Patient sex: M
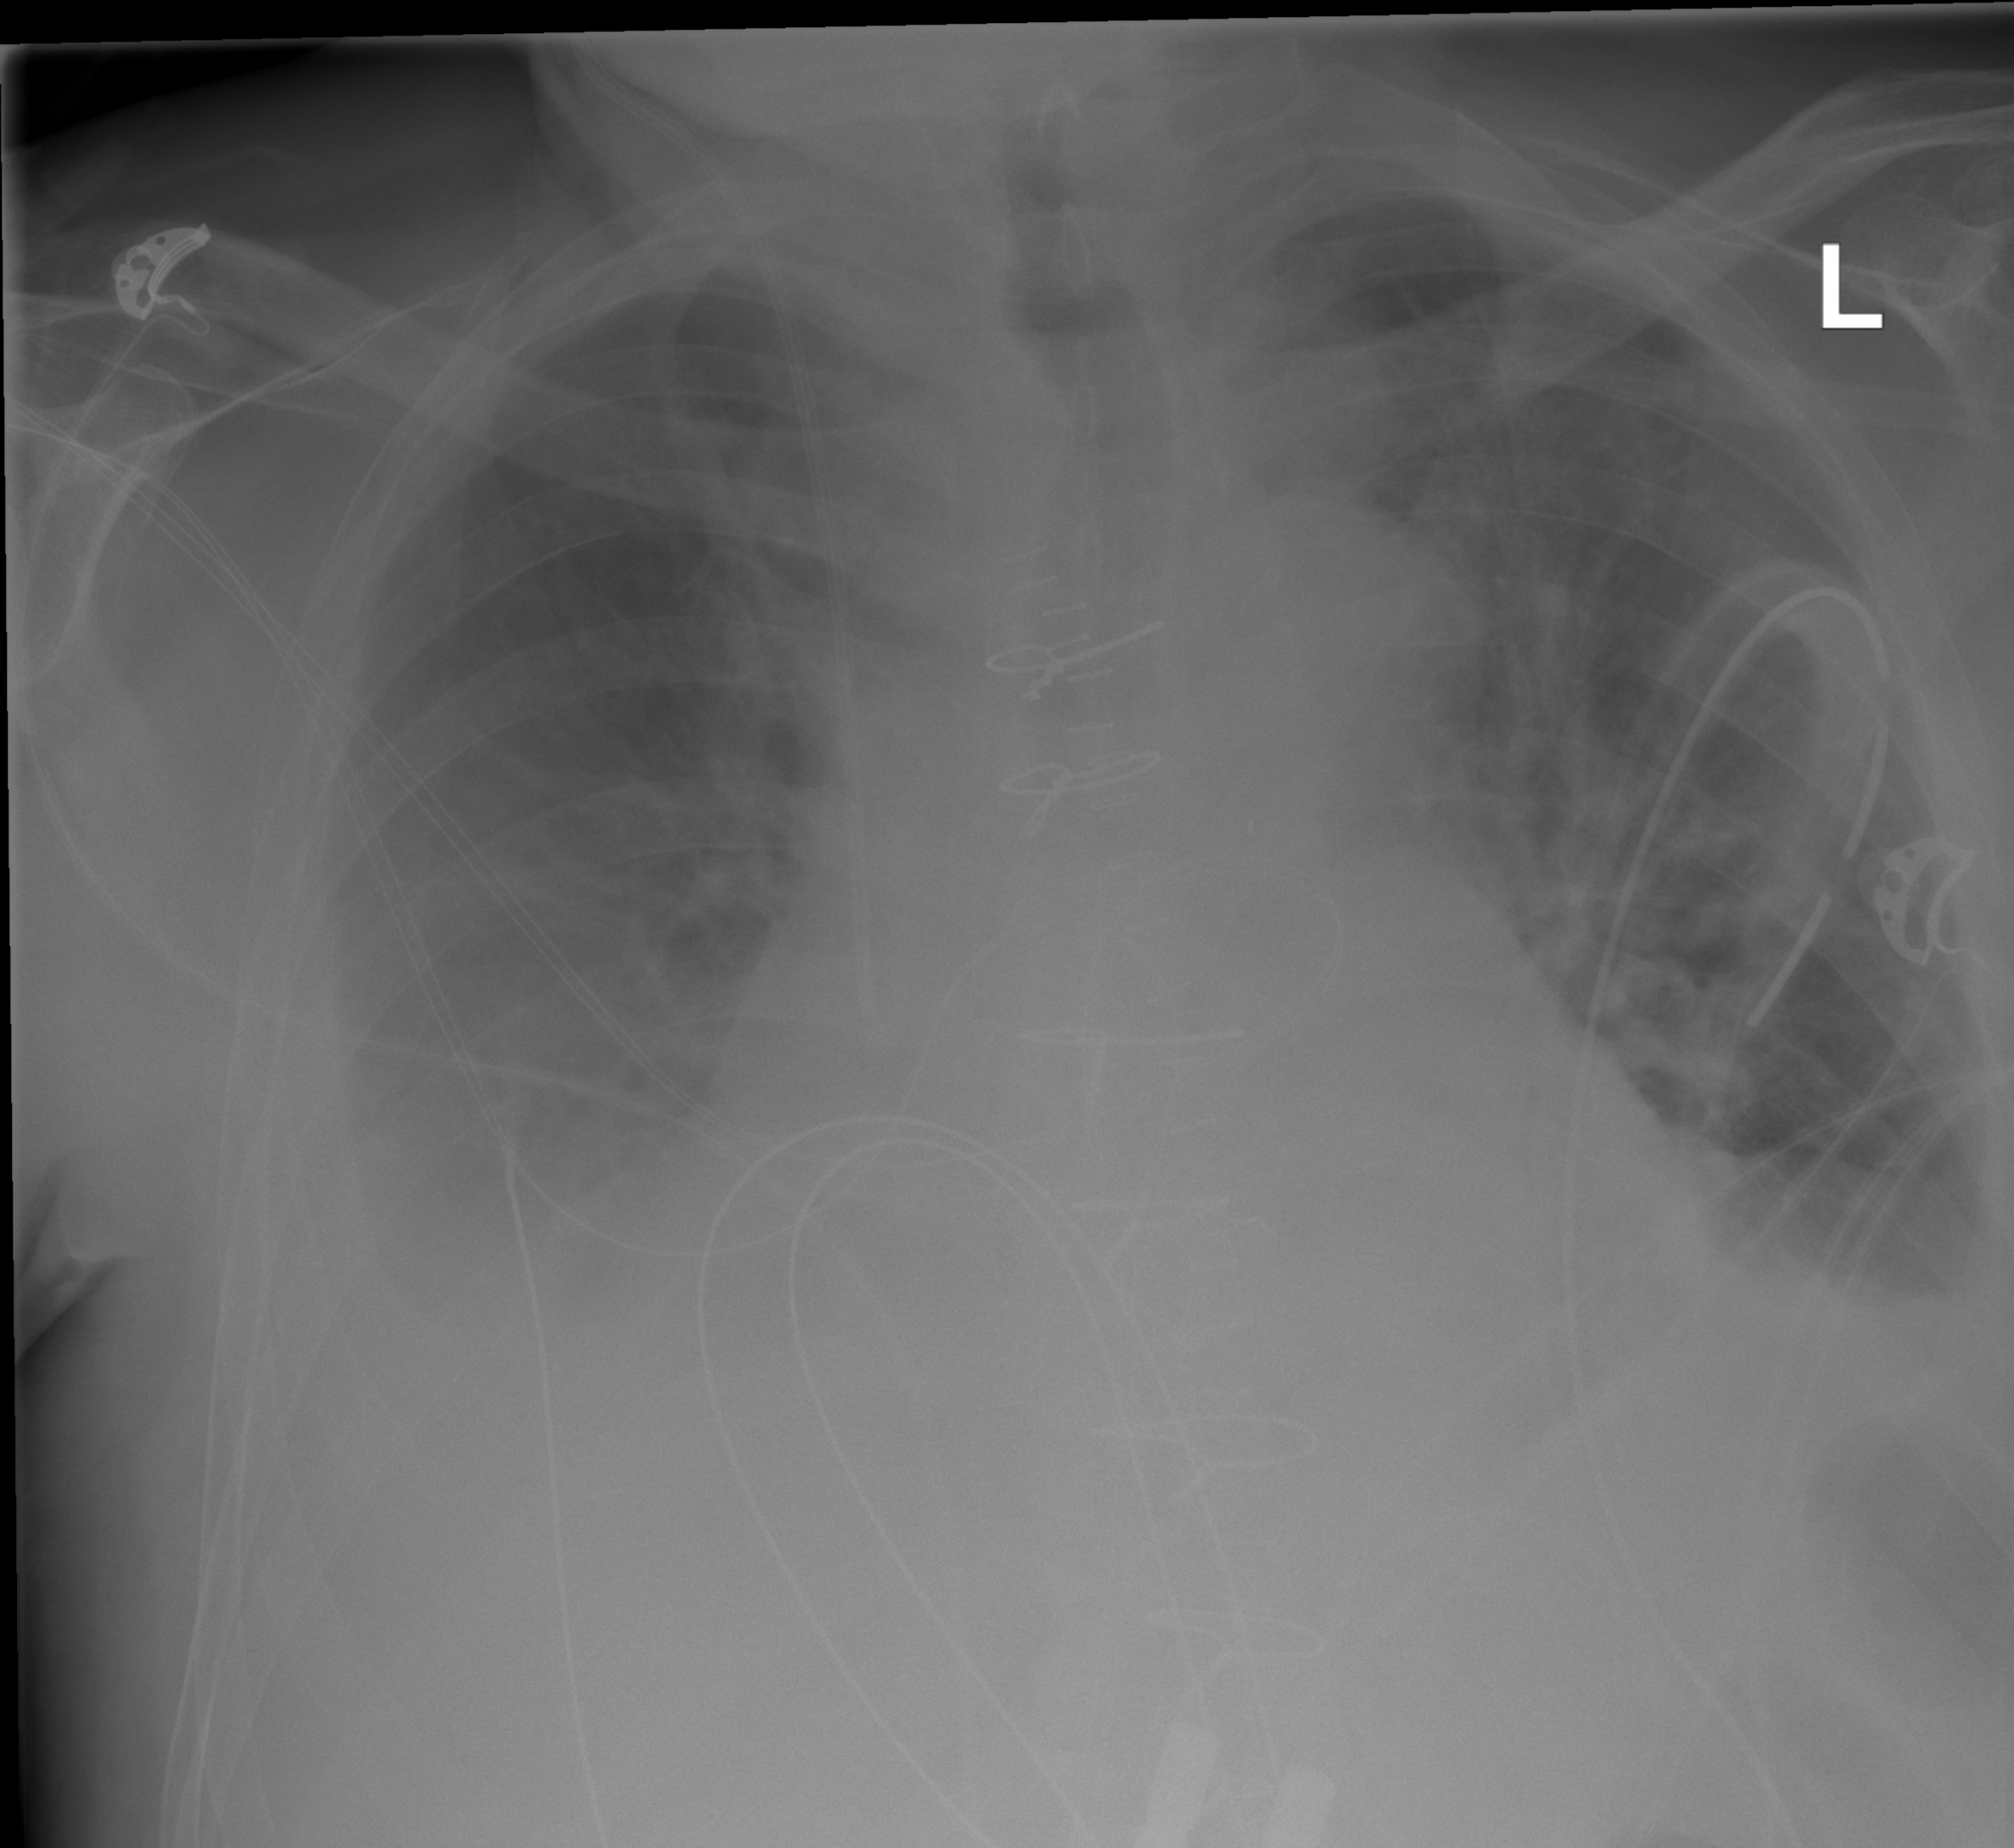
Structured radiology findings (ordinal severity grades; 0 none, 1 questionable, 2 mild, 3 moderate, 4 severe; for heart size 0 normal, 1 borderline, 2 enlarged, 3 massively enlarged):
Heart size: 2
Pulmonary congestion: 2
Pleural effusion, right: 3
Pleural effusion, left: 2
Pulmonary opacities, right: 0
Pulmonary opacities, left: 0
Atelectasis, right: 2
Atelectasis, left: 2